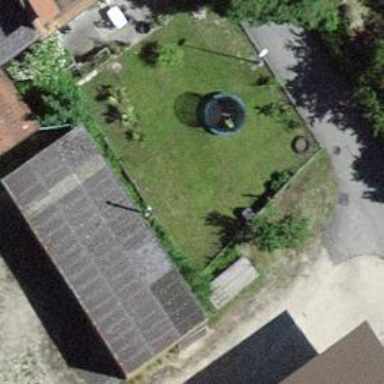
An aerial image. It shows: Shed building.